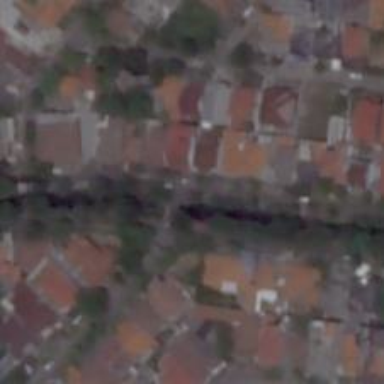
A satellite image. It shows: Residential road.